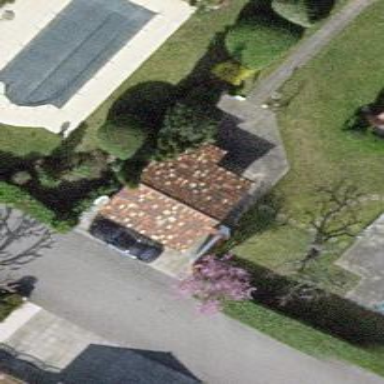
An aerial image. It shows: Garage.